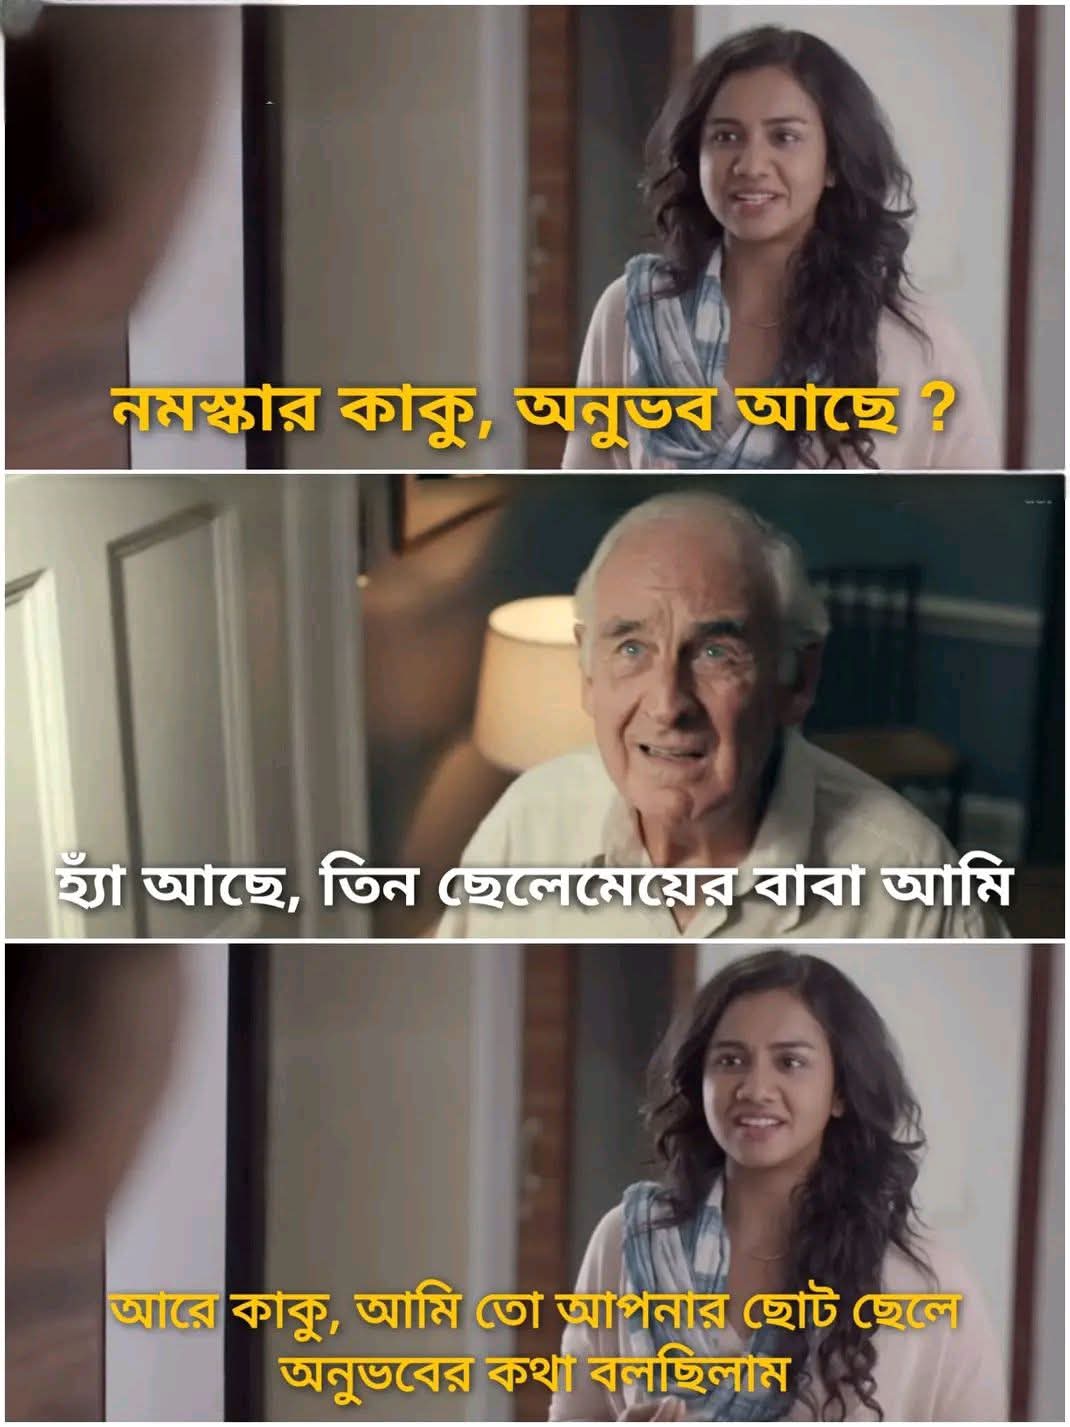
Text: নমস্কার কাকু, অনুভব আছে?
হ্যাঁ আছে, তিন ছেলেমেয়ের বাবা আমি
আরে কাকু, আমি তো আপনার ছোট ছেলে অনুভবের কথা বলছিলাম
Label: Non Hate